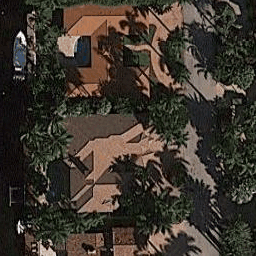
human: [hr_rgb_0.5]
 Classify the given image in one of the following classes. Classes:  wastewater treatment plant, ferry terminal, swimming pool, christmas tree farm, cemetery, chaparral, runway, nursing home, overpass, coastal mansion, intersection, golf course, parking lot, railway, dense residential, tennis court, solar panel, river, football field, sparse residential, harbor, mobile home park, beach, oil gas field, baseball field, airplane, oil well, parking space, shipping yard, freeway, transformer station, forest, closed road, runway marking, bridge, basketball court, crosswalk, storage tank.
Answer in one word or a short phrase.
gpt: coastal mansion